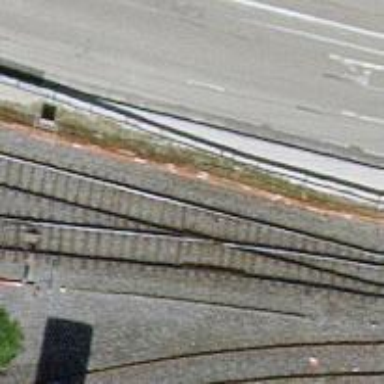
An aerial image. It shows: Rail siding with electrified tracks using contact line.